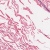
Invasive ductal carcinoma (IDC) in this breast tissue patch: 0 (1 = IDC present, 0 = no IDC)